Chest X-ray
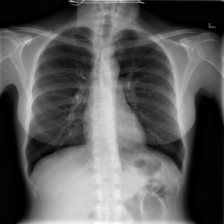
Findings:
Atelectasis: negative
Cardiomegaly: negative
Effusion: negative
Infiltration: negative
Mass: negative
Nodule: negative
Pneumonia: negative
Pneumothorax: negative
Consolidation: negative
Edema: negative
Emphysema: negative
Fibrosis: negative
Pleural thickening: negative
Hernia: negative